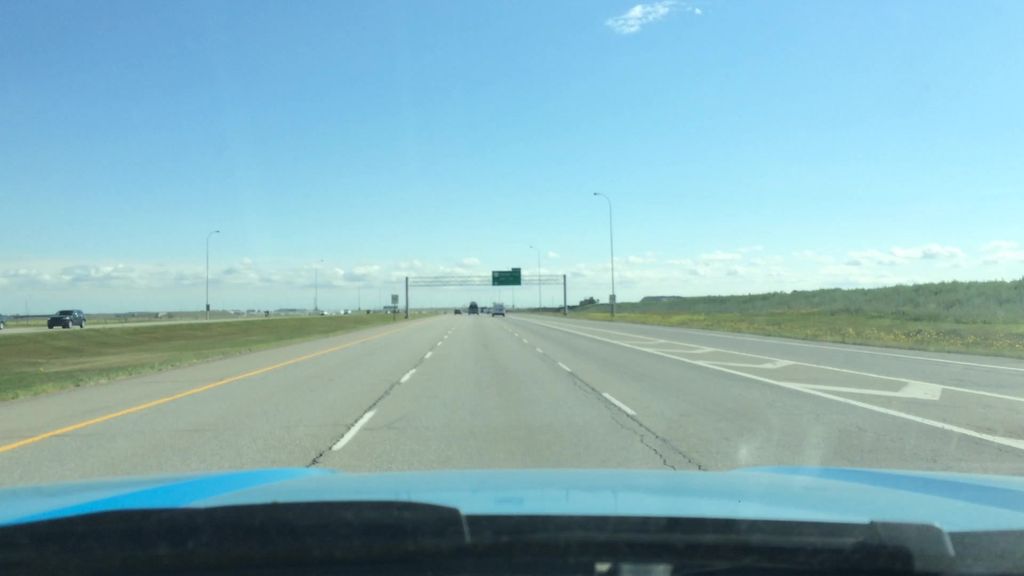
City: calgary